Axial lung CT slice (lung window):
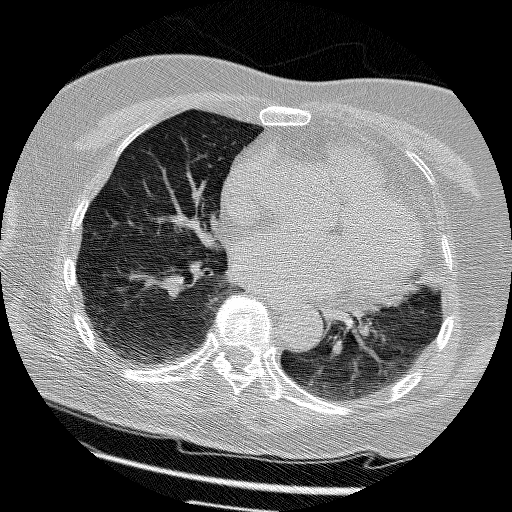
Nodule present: no